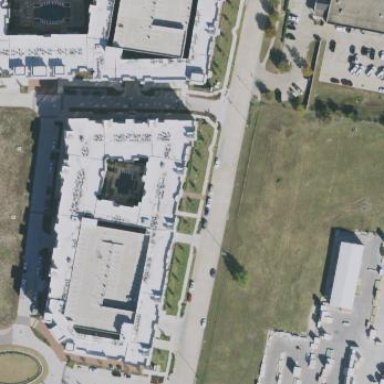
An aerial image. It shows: Hotel building.